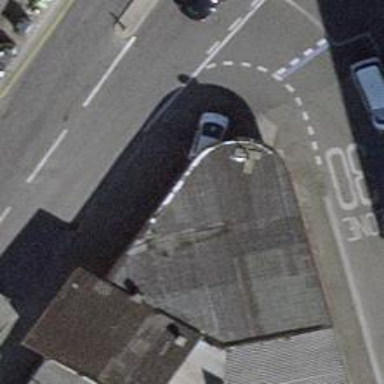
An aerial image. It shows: Car repair shop.